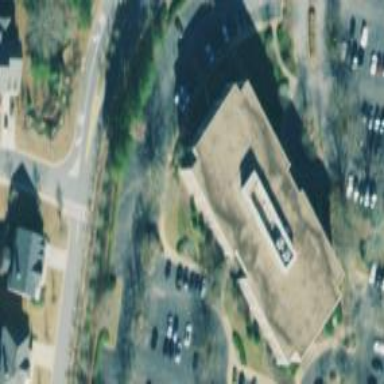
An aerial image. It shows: Commercial building.